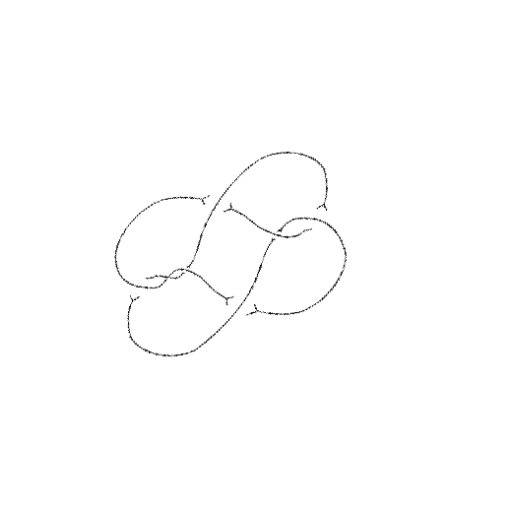
Crossing number: 7